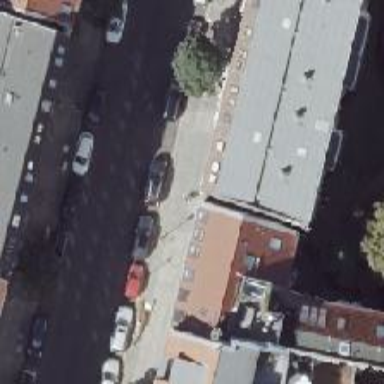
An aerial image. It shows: Parallel parking lane.